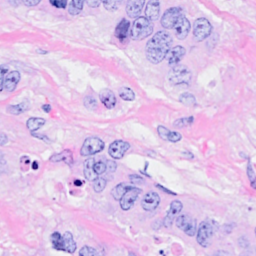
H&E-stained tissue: Breast